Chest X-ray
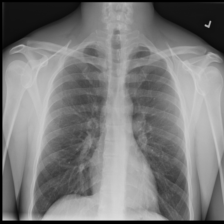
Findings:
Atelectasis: negative
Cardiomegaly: negative
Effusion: negative
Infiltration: negative
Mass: negative
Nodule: negative
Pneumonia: negative
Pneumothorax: negative
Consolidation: negative
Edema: negative
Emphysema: negative
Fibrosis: negative
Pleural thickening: negative
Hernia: negative